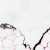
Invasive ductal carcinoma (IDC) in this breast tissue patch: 0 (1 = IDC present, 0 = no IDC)